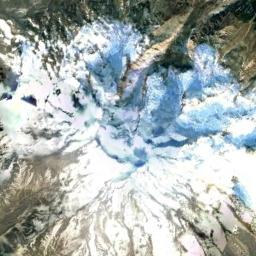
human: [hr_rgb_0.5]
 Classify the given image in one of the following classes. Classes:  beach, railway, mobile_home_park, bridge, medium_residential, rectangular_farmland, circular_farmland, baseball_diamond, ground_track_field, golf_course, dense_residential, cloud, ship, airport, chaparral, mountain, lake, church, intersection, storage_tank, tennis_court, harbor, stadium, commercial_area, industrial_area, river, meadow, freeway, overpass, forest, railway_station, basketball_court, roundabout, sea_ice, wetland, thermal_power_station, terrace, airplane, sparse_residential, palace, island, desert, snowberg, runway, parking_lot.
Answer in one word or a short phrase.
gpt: snowberg